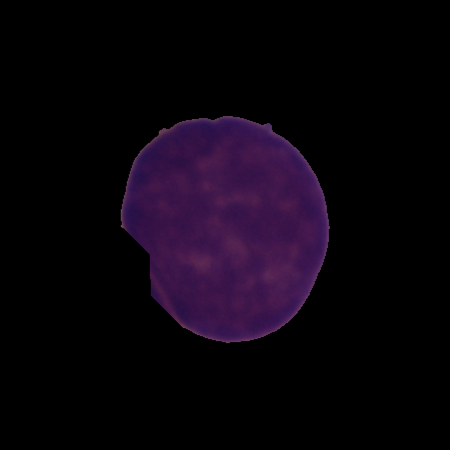
Label: cancer